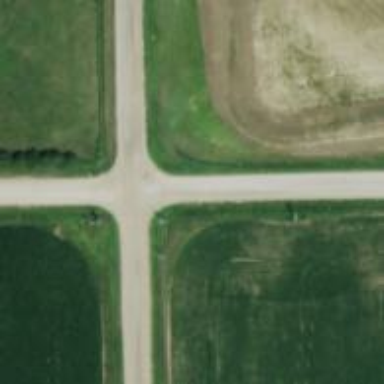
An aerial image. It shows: Tertiary road.